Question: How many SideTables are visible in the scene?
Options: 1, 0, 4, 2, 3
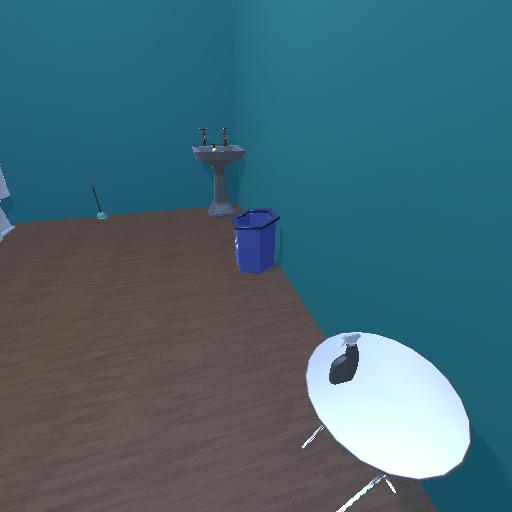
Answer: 1